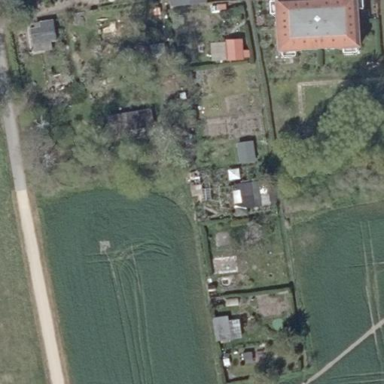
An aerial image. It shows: Allotments area.